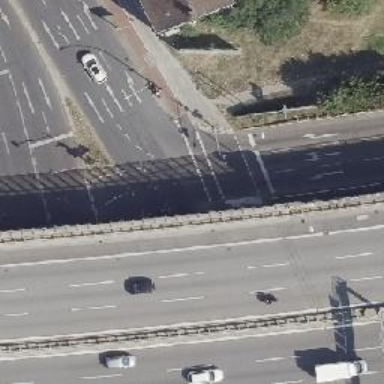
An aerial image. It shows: Cycle track with kerb separating it from the road.